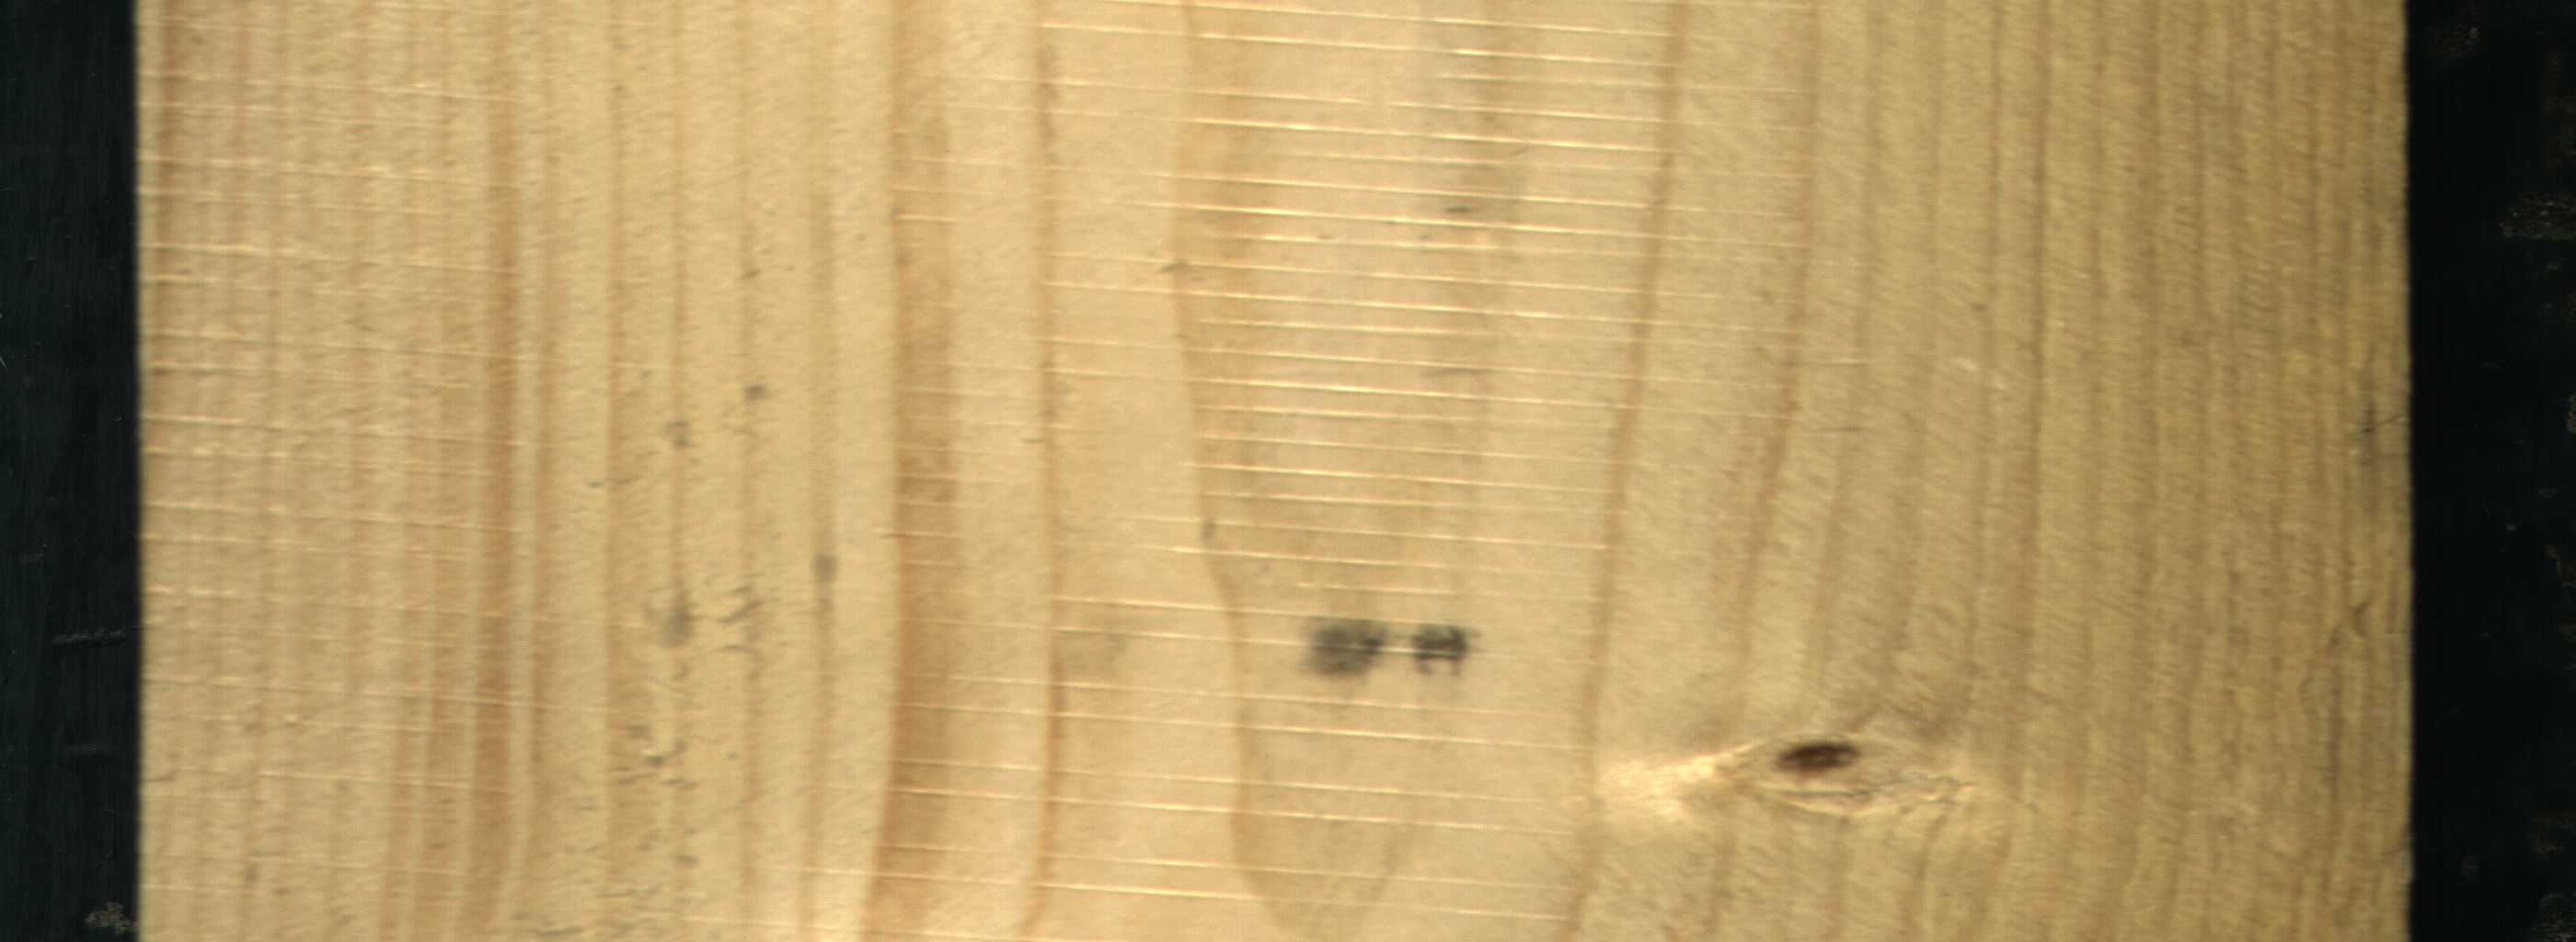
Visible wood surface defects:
Live_Knot